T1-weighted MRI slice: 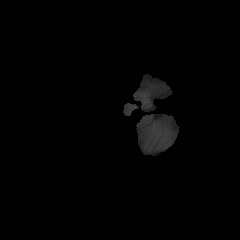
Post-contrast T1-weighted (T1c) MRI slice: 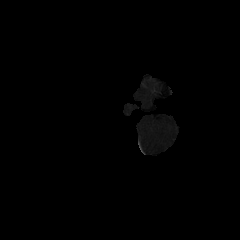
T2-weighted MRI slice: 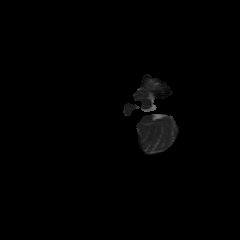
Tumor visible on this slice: no